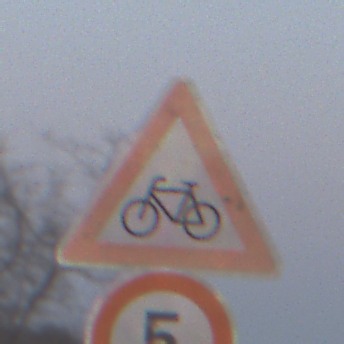
Verkehrszeichen: RadverkehrRechts
Zusatzzeichen unten: Geschwindigkeit5
Umgebung: Outdoor, Nature
Tageszeit: SunriseSunset
Wetter: Clear
Licht: Natural
Jahreszeit: NotSpecified
Kontrast: LowContrast